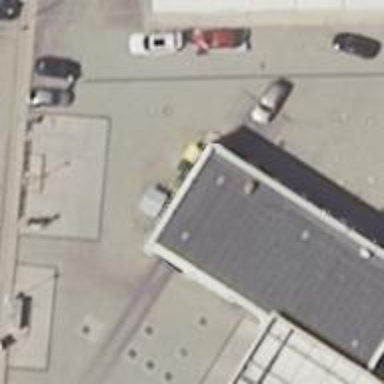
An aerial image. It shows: Car wash facility.